Question: I've made an app, where you can take pictures. It'll be shown in the view afterwards. I would like to show the whole photo, without cutting anything or stretching anything.
'''
bg = [[UIImageView alloc] initWithImage:self.bgImage];
bg.frame = self.view.frame;
[self.view addSubview:bg];
'''
.. later on ..
'''
bg.image = [info objectForKey:UIImagePickerControllerOriginalImage];
[bg addGestureRecognizer:tap];
bg.userInteractionEnabled = YES;
bg.clipsToBounds = YES;
bg.contentMode = UIViewContentModeScaleAspectFit;
'''
The image now looks like this:

I simply can't understand this, when the content mode is set to UIViewContentModeScaleAspectFit.
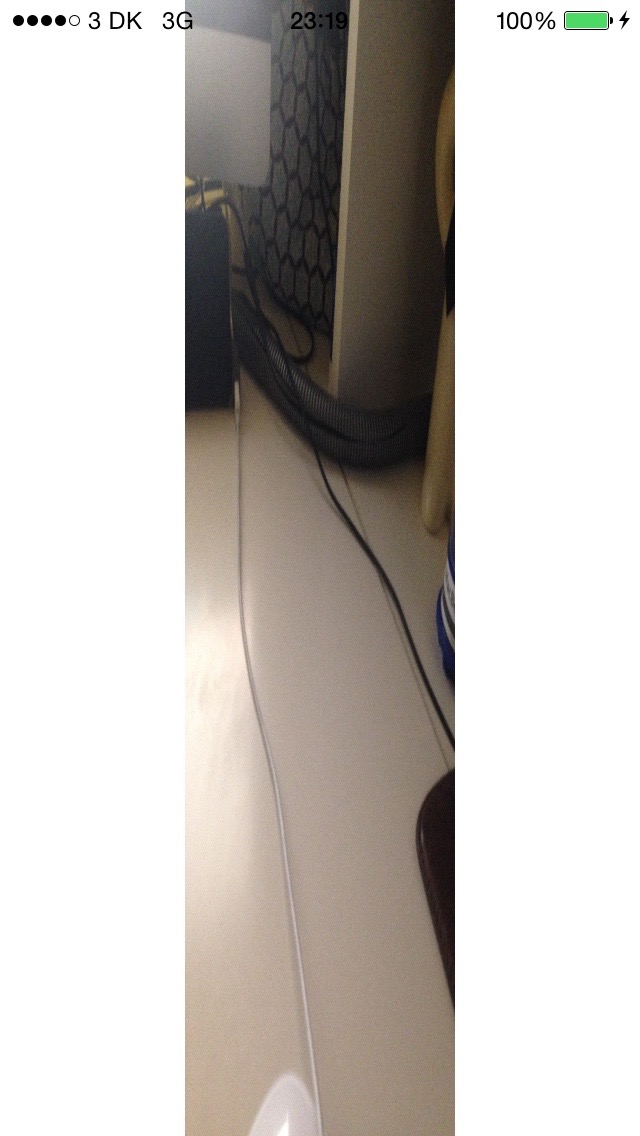
Answer: I would recommend to make the frame of the imageView to fit the screen it's displayed on:
'''
bg.frame = CGRectMake(0, 0, view.frame.size.width, view.frame.size.height)
'''
(or using screenBounds)
You could make the background black or white or something. Then that should work.
Hope that helps :)